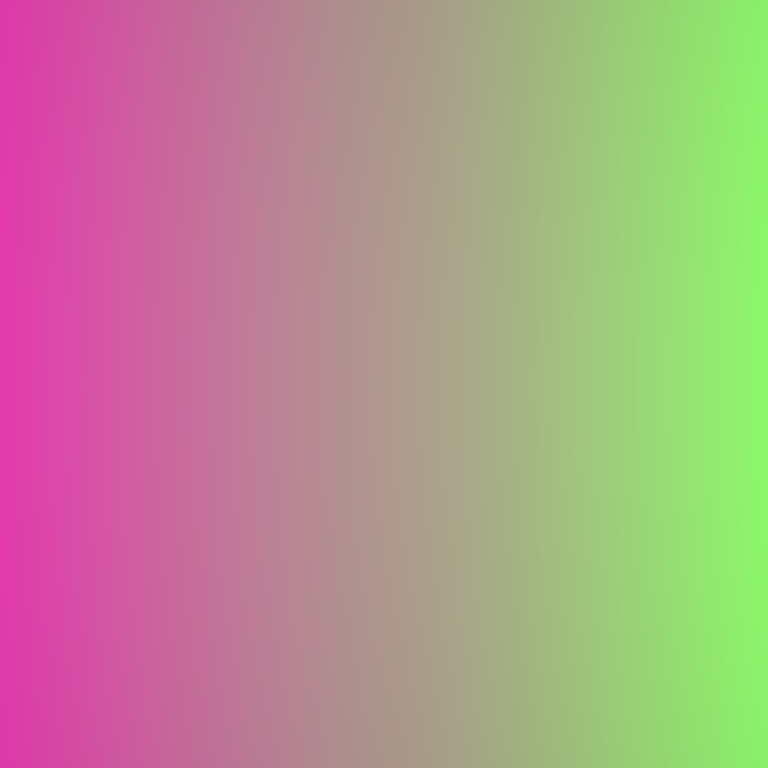
Abstract light effect, smooth gradient from vibrant pink to bright green, energetic atmosphere, soft blend, no room, no furniture, no objects.